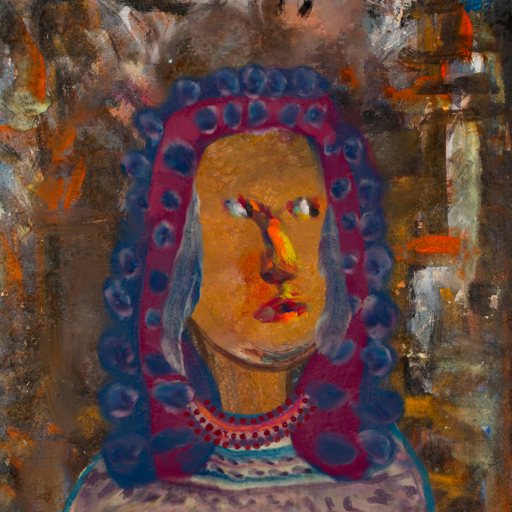
Background: GypsyQueen, Head And Neck Side: Pipe, Face Side: An_Impression, Bust: HillGirl, Hair Side: Hill_Girl, Head Accessory: Blank, Second Necklace: Blank, Necklace: Roy_Bahadur, Baby: Blank